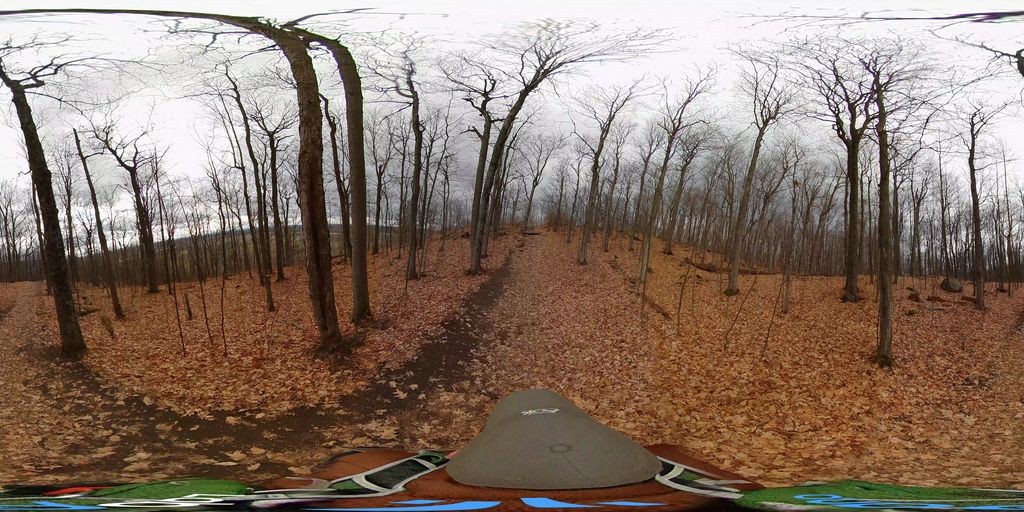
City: ottawa-gatineau